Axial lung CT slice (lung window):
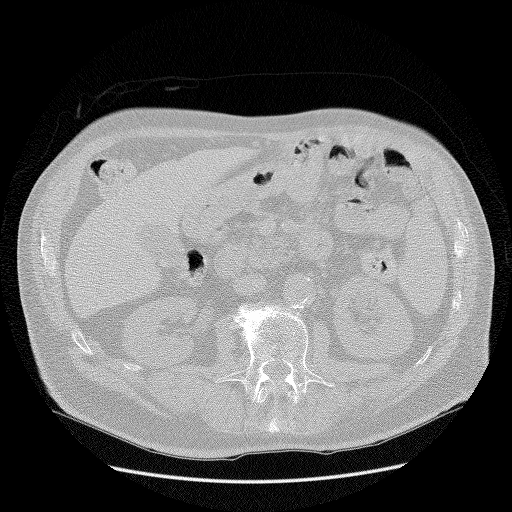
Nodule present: no